Question: On my site I have the query below
'''
SELECT
personagem.PersonagemId, personagem.PersonagemTitulo, personagem.PersonagemNome,
count(1) AS PersonagemTotal
FROM
Personagens AS personagem
JOIN
ConteudosPersonagens AS conteudoPersonagem ON personagem.PersonagemId = conteudoPersonagem.PersonagemId
JOIN
Conteudos AS conteudo ON conteudoPersonagem.ConteudoId = conteudo.ConteudoId
JOIN
Usuarios AS usuario ON conteudo.UsuarioId = usuario.UsuarioId
WHERE
personagem.CategoriaId = 2595
AND conteudo.ConteudoTipo = 6
AND conteudo.ConteudoExcluido = 0
AND usuario.UsuarioExcluido = 0
AND usuario.UsuarioBanido = 0
GROUP BY
personagem.PersonagemId, personagem.PersonagemTitulo, personagem.PersonagemNome
ORDER BY
PersonagemTotal DESC
'''
Running with 'SET STATISTICS IO ON' command to know when using disk got the result
'''
(6 row(s) affected)
Table 'Usuarios'. Scan count 0, logical reads 223207, physical reads 0, read-ahead reads 0, lob logical reads 0, lob physical reads 0, lob read-ahead reads 0.
Table 'Conteudos'. Scan count 0, logical reads 480356, physical reads 0, read-ahead reads 0, lob logical reads 0, lob physical reads 0, lob read-ahead reads 0.
Table 'ConteudosPersonagens'. Scan count 6, logical reads 394, physical reads 0, read-ahead reads 0, lob logical reads 0, lob physical reads 0, lob read-ahead reads 0.
Table 'Personagens'. Scan count 1, logical reads 3, physical reads 0, read-ahead reads 0, lob logical reads 0, lob physical reads 0, lob read-ahead reads 0.
'''
Execution Plan:
The tables have the count numbers
- - - -
The issue and have tried everything and can not decrease the number of reads of "conteudos "and "usuarios" tables, I tried indexed view and other resources.
Thank you
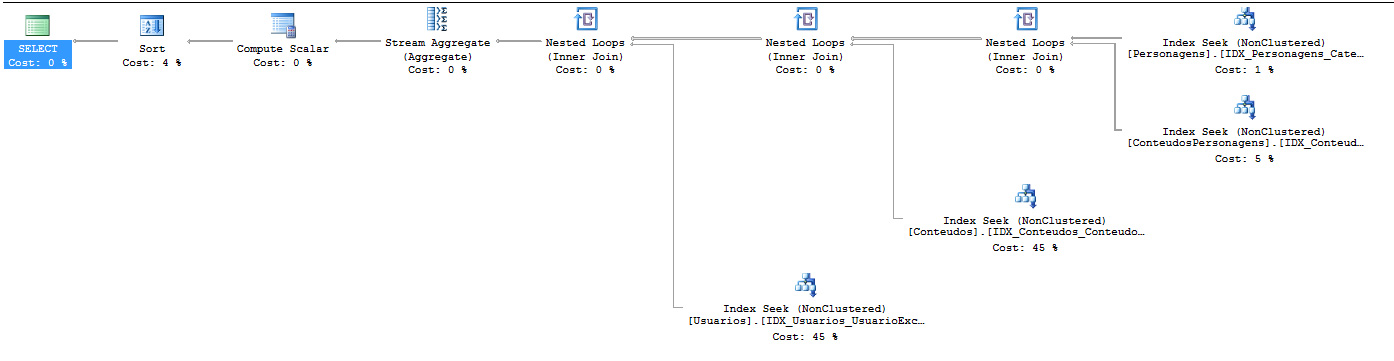
Answer: The estimated number of rows coming out of the 'JOIN' between those tables is way off actual. (156,885 not 37)

as a result you are getting an underestimate of the number of rows and a quite possibly inappropriate nested loops join on the other two tables.
'''
UPDATE STATISTICS dbo.Personagens WITH FULLSCAN;
UPDATE STATISTICS dbo.ConteudosPersonagens WITH FULLSCAN;
'''
OK you've done that and it raised the estimated rows by a bit (to 202) but it is still way off. You are now getting a hash join on 'Conteudos' but still a nested loops on 'Usuarios'. Probably the 'PersonagemId' values coming from 'Personagens' are much more populous than the average 'PersonagemId' value is in 'ConteudosPersonagens'.
You could add an explicit 'HASH JOIN' hint there but one problem would be that the big under estimate of number of rows on the build input might mean spills.
So you could try this rewrite
'''
SELECT personagem.PersonagemId,
personagem.PersonagemTitulo,
personagem.PersonagemNome,
count(1) AS PersonagemTotal
FROM Usuarios AS usuario
INNER HASH JOIN Personagens AS personagem
INNER LOOP JOIN ConteudosPersonagens AS conteudoPersonagem
ON personagem.PersonagemId = conteudoPersonagem.PersonagemId
INNER HASH JOIN Conteudos AS conteudo
ON conteudoPersonagem.ConteudoId = conteudo.ConteudoId
ON conteudo.UsuarioId = usuario.UsuarioId
WHERE personagem.CategoriaId = 2595
AND conteudo.ConteudoTipo = 6
AND conteudo.ConteudoExcluido = 0
AND usuario.UsuarioExcluido = 0
AND usuario.UsuarioBanido = 0
GROUP BY personagem.PersonagemId,
personagem.PersonagemTitulo,
personagem.PersonagemNome
ORDER BY PersonagemTotal DESC
'''
Edit: But unluckily that gives you an under-estimate too. So the memory grant may well not be sufficient for either of the two hash joins or the sort.

Pre-materialise the existing poorly estimated join in a '#temp' table so SQL Server takes account of the actual number of rows for the remaining two joins.
'''
CREATE TABLE #T (
PersonagemId INT,
PersonagemTitulo VARCHAR(100), /*Made up datatypes. Change as needed*/
PersonagemNome VARCHAR(100),
ConteudoId INT )
INSERT INTO #T
SELECT personagem.PersonagemId,
personagem.PersonagemTitulo,
personagem.PersonagemNome,
conteudoPersonagem.ConteudoId
FROM Personagens AS personagem
JOIN ConteudosPersonagens AS conteudoPersonagem
ON personagem.PersonagemId = conteudoPersonagem.PersonagemId
WHERE personagem.CategoriaId = 2595
SELECT #T.PersonagemId,
#T.PersonagemTitulo,
#T.PersonagemNome,
count(1) AS PersonagemTotal
FROM #T
JOIN Conteudos AS conteudo
ON #T.ConteudoId = conteudo.ConteudoId
JOIN Usuarios AS usuario
ON conteudo.UsuarioId = usuario.UsuarioId
WHERE conteudo.ConteudoTipo = 6
AND conteudo.ConteudoExcluido = 0
AND usuario.UsuarioExcluido = 0
AND usuario.UsuarioBanido = 0
GROUP BY #T.PersonagemId,
#T.PersonagemTitulo,
#T.PersonagemNome
ORDER BY PersonagemTotal DESC
'''